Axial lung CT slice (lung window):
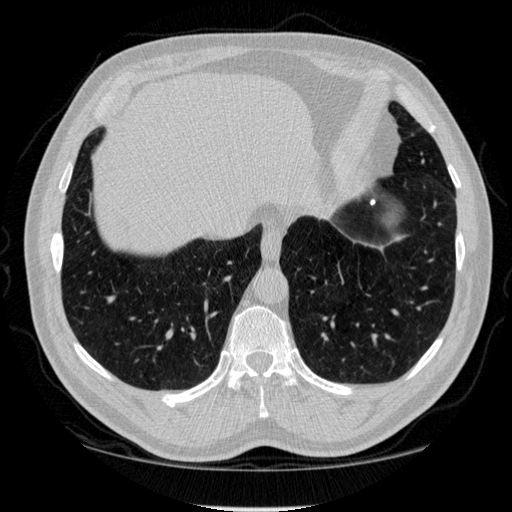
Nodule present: yes
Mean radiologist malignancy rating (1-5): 1